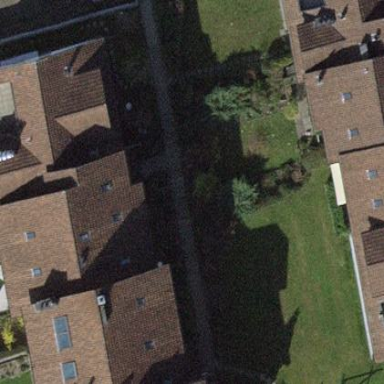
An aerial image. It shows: Terrace building.